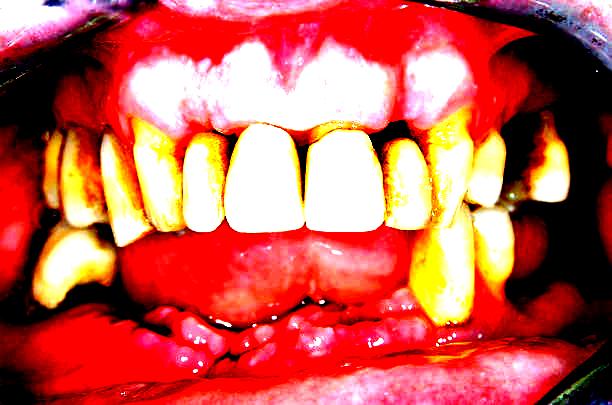
Condition: Gingivitis